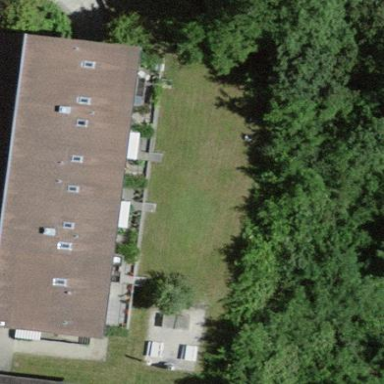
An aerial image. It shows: Residential building.